Field crop: maize
Growth stage: 2
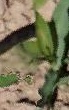
Species: maize